Question: Where does this space after my background image come frome? (red line in image shows spacing)
The background image does not have this space, it end where the black color ends...
'''
#menu{
width:300px;
margin: 0;
padding: 0;
background:url(../img/menuBackground.png) right no-repeat;
color:rgba(255,255,255,1.00);
}
'''

It should go nicely and completly to the right side of the div...
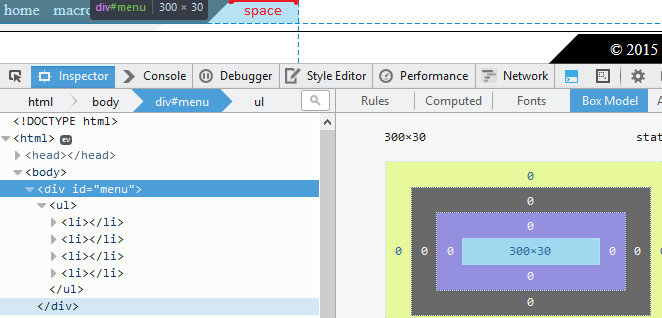
Answer: It was me who was confused:
This solved it:
'''
background:url(../img/menuBackground.jpg) right top no-repeat;
'''
Because only the middle of the image was shown, it looked as if there was spacing: